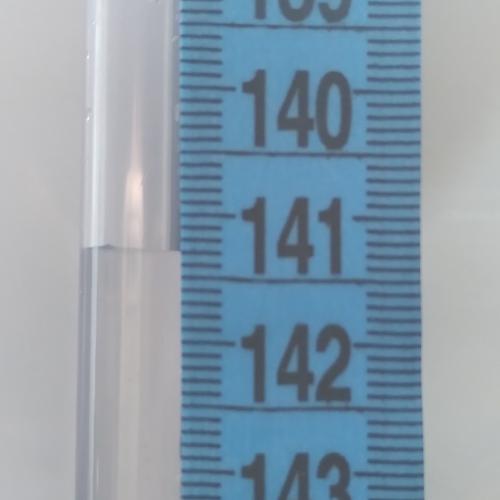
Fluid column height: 141.3 cm